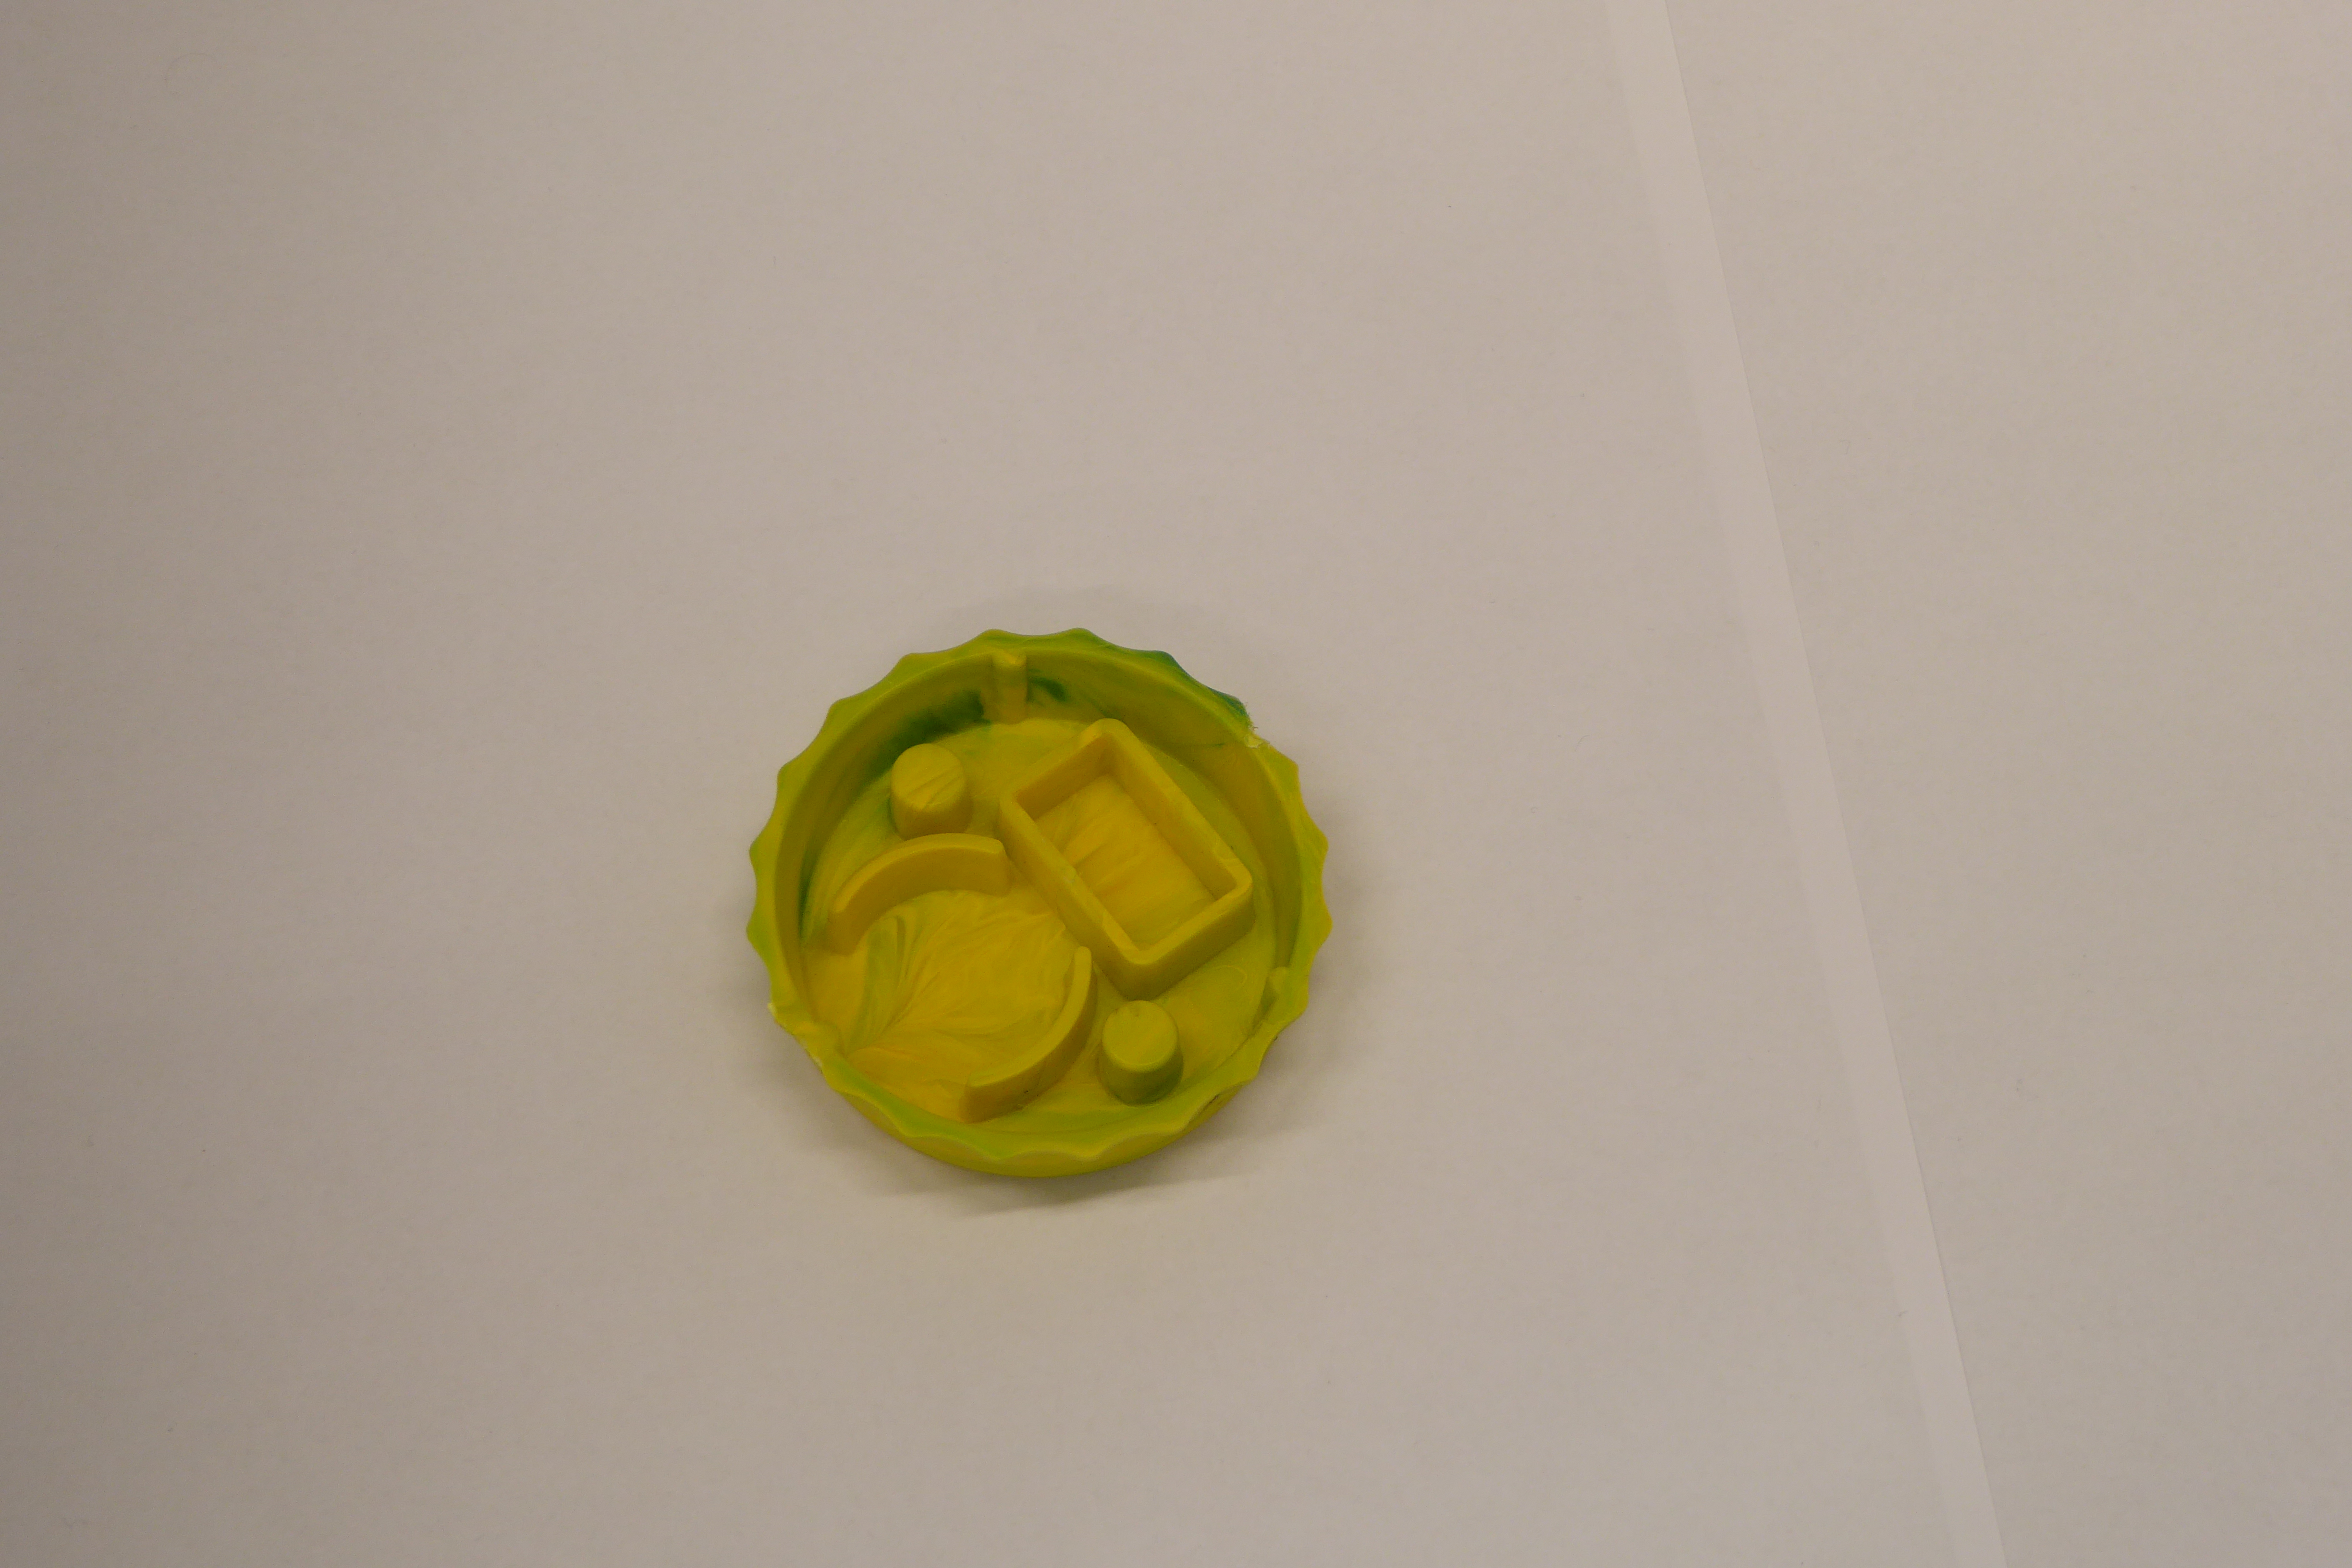
Label: Bottle Opener - Cover